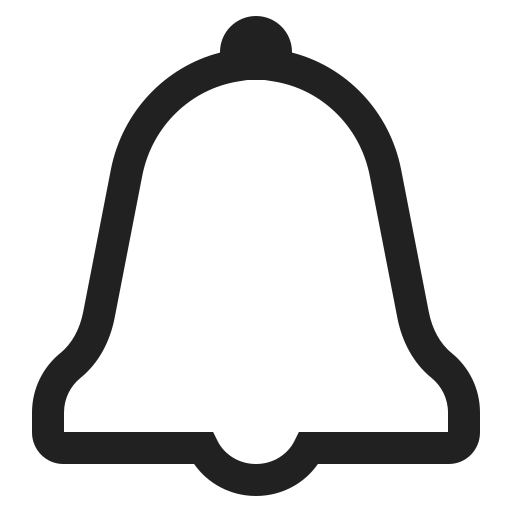
bell high contrast